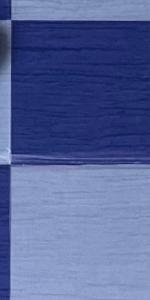
Label: Empty